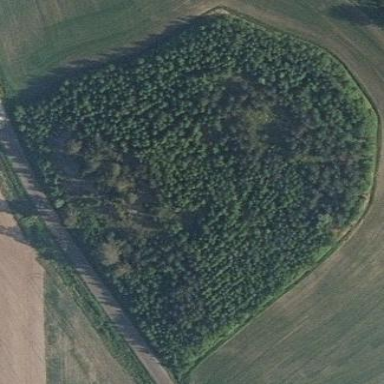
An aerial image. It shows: Beautiful woodland area.